Field crop: tomato
Growth stage: 2
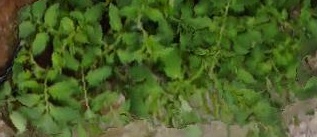
Species: tomato